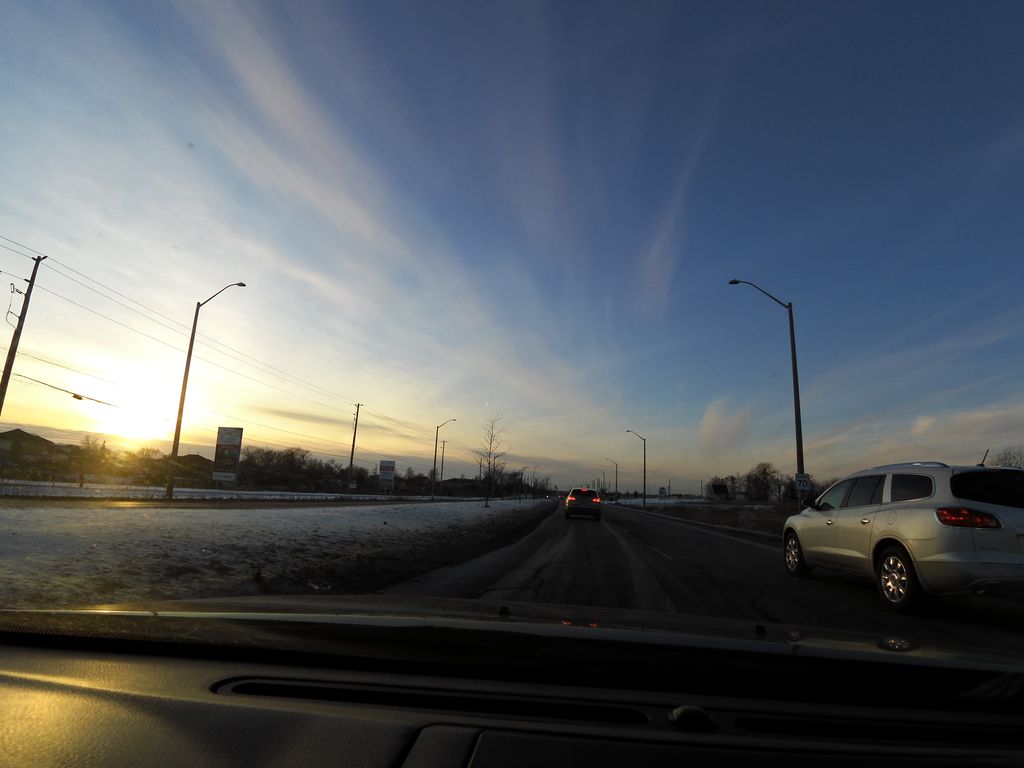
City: hamilton